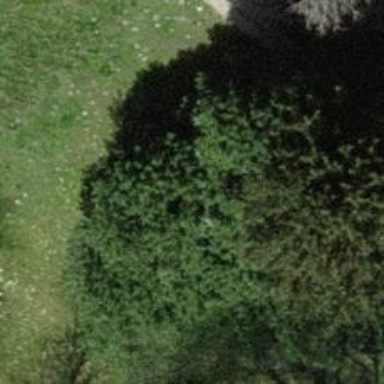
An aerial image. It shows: Evergreen needle-leaved tree.